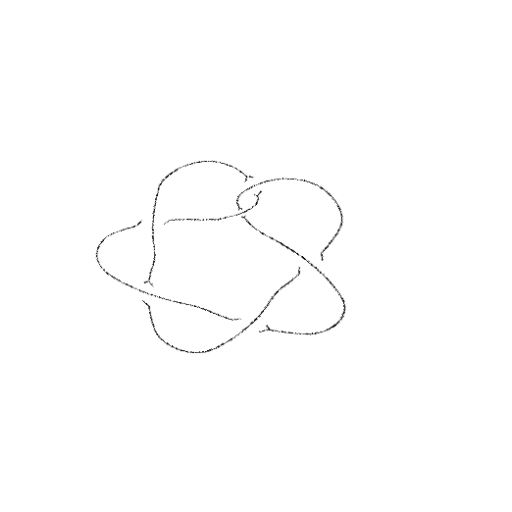
Crossing number: 6